Question: Count the number of objects in the diagram.
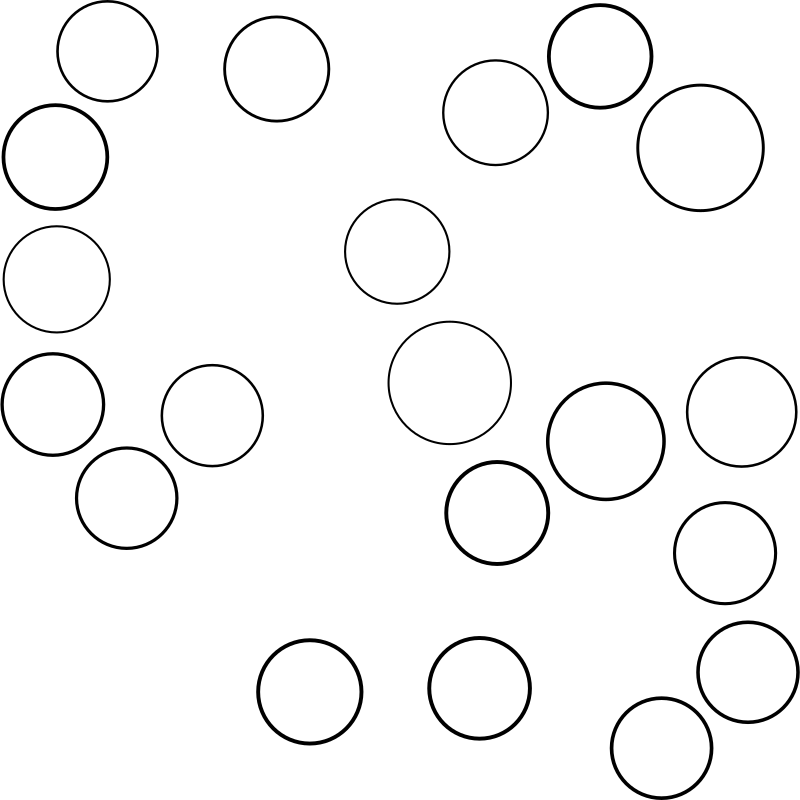
Answer: 20